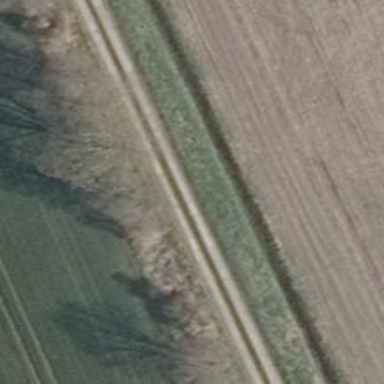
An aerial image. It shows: Row of deciduous broadleaved trees.